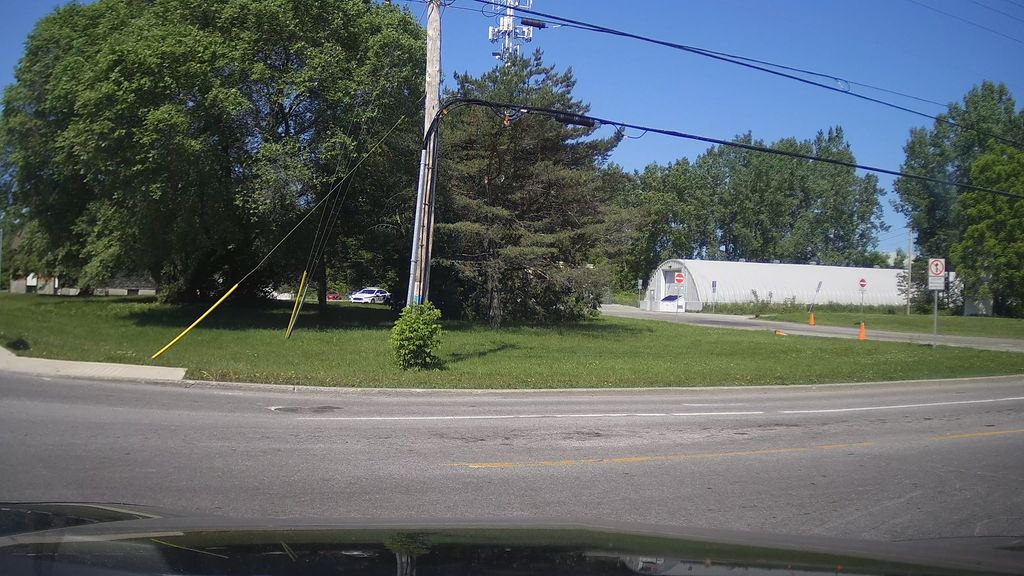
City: ottawa-gatineau